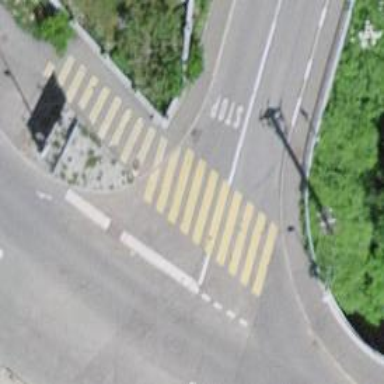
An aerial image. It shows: Zebra crossing on the road.